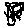
Label: cloud